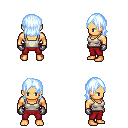
a pixel art fantasy rpg character, male body template, human, tanned skin, white pirate shirt, red pants, white cyan long bangs hairstyle, metal gloves, four views (front, back, left, right), 2x2 character sprite sheet, small pixel art, hard edges, no anti-aliasing